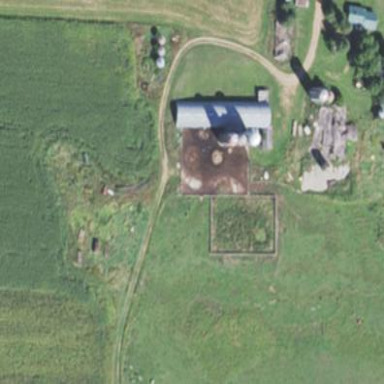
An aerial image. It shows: Farmyard area.